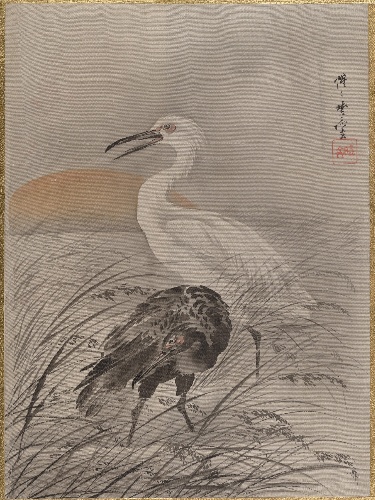
Artist: Kawanabe Kyōsai 河鍋暁斎
Artist bio: Japanese, 1831–1889
Date: ca. 1887
Object type: Album leaf
Classification: Paintings
Medium: Album leaf; ink and color on silk
Culture: Japan
Period: Meiji period (1868–1912)
Dimensions: 14 1/4 x 10 1/2 in. (36.2 x 26.7 cm)
Department: Asian Art
Credit line: Charles Stewart Smith Collection, Gift of Mrs. Charles Stewart Smith, Charles Stewart Smith Jr., and Howard Caswell Smith, in memory of Charles Stewart Smith, 1914
Accession year: 1914
Repository: Metropolitan Museum of Art, New York, NY
Tags: Cranes